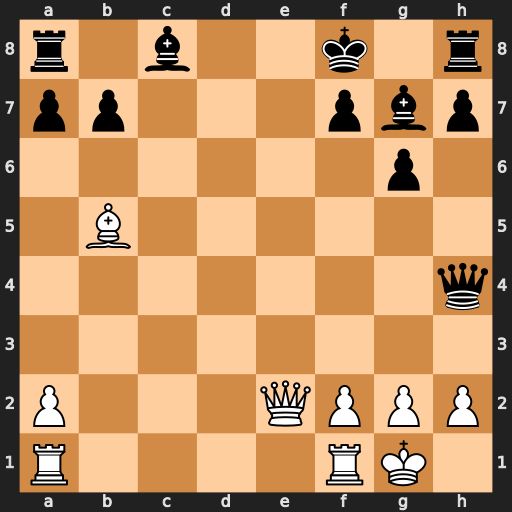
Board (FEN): r1b2k1r/pp3pbp/6p1/1B6/7q/8/P3QPPP/R4RK1
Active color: w
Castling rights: -
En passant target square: -
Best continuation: Qe8#